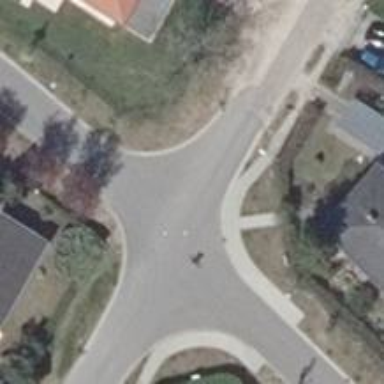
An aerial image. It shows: Smooth asphalt road in residential area.